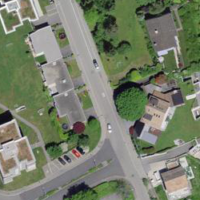
EUNIS habitat code: 55
Species observed at this site:
Libellula depressa